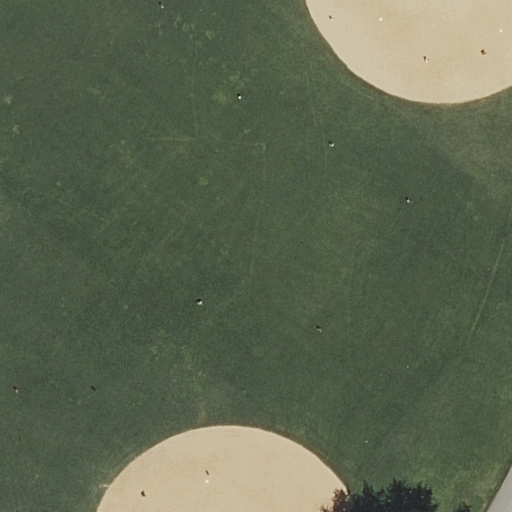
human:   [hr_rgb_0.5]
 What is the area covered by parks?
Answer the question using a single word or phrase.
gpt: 10633m2

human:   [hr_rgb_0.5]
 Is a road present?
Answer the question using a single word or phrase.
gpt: yes

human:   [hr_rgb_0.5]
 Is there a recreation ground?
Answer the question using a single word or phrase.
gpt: yes

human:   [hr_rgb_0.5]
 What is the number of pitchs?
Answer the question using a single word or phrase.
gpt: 2

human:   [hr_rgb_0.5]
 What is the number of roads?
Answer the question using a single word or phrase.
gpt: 1

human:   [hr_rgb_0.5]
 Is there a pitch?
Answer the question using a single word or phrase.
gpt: yes

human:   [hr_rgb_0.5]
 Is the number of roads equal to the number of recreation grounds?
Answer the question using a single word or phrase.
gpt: yes

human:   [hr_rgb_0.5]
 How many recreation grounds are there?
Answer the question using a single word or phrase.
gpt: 1

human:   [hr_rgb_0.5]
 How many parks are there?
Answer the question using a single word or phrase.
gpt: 1

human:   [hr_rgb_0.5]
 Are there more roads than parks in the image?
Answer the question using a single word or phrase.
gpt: no

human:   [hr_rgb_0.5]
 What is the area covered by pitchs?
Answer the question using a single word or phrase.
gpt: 2318m2

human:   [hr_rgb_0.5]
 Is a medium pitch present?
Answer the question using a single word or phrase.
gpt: no

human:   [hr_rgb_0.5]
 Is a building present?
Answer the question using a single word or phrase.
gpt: no

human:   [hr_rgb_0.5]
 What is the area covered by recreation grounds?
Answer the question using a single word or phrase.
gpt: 3774m2

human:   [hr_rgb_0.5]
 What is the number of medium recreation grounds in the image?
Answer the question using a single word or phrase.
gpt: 0

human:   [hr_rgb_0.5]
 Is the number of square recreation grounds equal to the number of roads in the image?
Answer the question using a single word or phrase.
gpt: no

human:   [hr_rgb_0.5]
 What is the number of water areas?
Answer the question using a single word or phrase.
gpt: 0

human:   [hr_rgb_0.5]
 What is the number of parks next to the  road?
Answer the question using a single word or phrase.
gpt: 1

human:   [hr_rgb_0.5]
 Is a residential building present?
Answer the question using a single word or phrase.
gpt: no

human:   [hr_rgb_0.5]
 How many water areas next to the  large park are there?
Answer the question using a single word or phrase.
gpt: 0

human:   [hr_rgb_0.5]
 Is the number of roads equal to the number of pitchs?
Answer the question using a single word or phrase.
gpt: no

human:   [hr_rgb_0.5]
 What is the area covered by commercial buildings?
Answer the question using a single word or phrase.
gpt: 0m2

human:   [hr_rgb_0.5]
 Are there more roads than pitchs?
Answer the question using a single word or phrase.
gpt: no

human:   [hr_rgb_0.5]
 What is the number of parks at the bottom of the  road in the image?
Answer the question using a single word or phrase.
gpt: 0

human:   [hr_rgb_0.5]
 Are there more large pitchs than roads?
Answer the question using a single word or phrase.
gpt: yes

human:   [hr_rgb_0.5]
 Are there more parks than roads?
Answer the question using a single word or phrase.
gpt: no

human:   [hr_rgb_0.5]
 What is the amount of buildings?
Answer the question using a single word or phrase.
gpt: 0

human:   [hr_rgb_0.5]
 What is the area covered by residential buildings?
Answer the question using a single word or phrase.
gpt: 0m2

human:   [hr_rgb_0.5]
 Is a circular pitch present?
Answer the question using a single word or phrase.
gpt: no

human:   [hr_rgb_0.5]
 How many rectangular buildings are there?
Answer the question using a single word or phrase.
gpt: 0

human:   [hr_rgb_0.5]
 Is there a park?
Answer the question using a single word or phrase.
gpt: yes

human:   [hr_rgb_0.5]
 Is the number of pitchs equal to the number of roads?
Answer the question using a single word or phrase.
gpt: no

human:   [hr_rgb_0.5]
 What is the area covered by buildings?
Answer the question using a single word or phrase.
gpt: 0m2

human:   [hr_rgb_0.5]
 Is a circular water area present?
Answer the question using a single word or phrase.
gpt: no

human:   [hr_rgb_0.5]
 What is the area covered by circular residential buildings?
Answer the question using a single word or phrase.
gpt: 0m2

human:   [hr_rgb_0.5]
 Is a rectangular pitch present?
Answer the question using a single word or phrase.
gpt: no

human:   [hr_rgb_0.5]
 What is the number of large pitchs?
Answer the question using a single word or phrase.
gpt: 2

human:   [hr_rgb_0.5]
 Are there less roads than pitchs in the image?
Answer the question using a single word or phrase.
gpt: yes

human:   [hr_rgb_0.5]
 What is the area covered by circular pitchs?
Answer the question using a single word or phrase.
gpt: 0m2

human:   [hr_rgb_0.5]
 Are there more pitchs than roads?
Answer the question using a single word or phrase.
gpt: yes

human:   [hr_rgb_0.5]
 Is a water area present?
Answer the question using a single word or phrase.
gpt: no

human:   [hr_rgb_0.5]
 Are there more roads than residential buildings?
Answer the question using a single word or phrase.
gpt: yes

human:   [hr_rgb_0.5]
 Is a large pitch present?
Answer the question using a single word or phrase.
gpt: yes

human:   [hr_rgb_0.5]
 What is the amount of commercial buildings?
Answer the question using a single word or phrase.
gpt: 0

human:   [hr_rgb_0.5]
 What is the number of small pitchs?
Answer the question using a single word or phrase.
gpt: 0

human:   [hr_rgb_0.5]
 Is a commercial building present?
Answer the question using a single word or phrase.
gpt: no

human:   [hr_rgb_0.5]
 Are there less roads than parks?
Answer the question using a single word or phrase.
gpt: no

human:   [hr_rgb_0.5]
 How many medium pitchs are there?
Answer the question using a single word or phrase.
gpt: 0

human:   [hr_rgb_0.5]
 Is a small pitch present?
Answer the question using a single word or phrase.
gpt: no

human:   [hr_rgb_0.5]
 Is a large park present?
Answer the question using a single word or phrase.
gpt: yes

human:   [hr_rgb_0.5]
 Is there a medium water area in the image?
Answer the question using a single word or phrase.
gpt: no

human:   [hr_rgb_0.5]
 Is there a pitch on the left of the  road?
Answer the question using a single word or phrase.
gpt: yes

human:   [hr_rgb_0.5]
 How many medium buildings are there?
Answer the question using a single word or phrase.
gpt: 0

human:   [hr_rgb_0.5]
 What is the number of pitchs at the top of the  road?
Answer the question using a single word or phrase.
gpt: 1

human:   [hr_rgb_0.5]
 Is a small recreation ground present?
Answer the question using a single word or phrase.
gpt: no

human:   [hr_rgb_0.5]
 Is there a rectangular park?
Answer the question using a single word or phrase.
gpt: yes

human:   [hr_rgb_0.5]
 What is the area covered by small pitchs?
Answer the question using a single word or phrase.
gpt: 0m2

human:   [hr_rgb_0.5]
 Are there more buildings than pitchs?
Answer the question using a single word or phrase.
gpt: no

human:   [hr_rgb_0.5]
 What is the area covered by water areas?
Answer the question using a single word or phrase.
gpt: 0m2

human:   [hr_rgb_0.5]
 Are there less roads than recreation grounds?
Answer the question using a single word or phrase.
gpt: no

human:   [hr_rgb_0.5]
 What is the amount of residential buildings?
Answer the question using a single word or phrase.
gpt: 0

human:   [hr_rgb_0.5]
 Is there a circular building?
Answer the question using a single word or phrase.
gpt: no

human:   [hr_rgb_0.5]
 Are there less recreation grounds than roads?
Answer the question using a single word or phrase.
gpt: no

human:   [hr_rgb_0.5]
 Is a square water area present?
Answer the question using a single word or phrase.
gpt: no